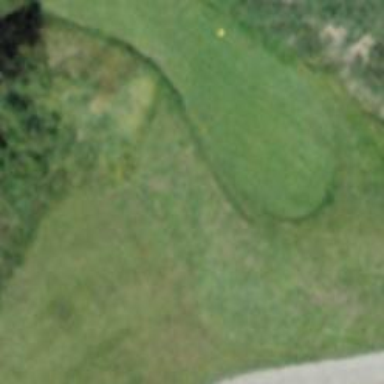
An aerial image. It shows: Golf tee on grassy land.